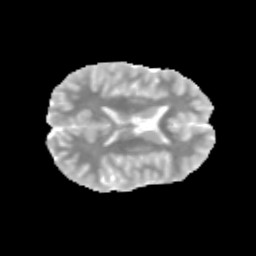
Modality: MD
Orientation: axial
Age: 13
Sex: male
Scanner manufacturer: siemens
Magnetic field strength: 3 T
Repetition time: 3.8 s
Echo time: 0.07 s